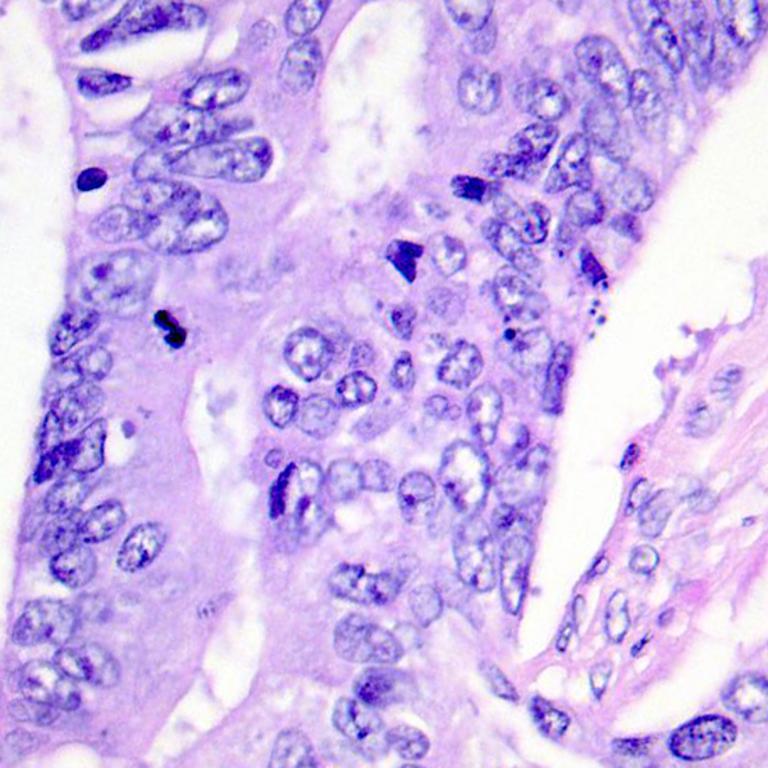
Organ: colon
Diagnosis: adenocarcinomas